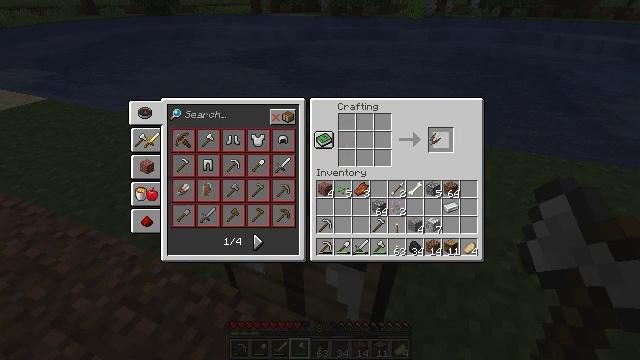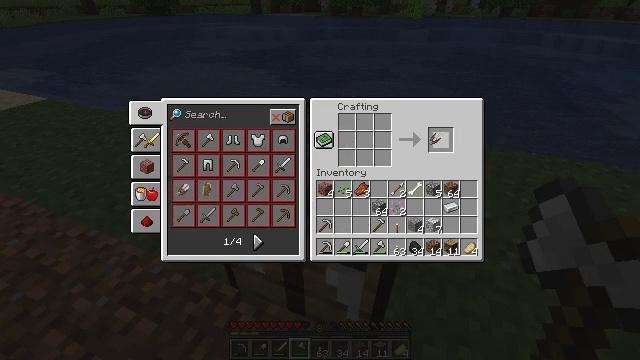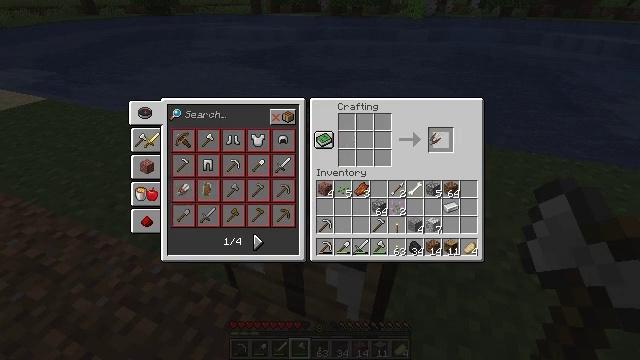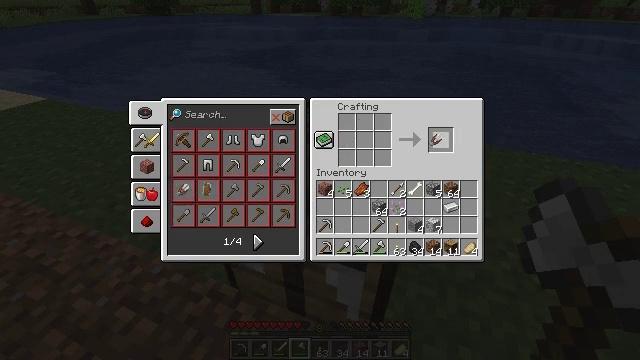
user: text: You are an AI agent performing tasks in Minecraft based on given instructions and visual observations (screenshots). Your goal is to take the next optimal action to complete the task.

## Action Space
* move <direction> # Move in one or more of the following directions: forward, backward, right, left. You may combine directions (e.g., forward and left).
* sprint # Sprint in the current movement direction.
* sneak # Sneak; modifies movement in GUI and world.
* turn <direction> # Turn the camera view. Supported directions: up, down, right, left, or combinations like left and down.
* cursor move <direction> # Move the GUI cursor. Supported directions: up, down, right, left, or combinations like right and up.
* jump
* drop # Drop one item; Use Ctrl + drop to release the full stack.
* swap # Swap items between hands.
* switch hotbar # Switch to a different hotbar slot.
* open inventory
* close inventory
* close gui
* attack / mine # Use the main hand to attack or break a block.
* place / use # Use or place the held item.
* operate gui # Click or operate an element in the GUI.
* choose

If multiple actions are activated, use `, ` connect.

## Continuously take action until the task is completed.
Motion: motion action
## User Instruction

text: Make shears using two iron ingots in the crafting table.
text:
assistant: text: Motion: operate gui
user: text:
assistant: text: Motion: no_op
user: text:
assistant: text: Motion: no_op
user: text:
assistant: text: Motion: no_op